Interaction volume radius: 10 \u00c5
Interaction volume height: 10 \u00c5
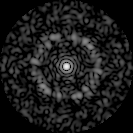
Disorder parameter: 0.7823